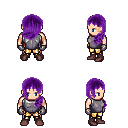
a pixel art fantasy rpg character, male body template, human, light skin, steel chest armor, gold greaves, purple left-swept hairstyle, metal gloves, maroon shoes, four views (front, back, left, right), 2x2 character sprite sheet, small pixel art, hard edges, no anti-aliasing